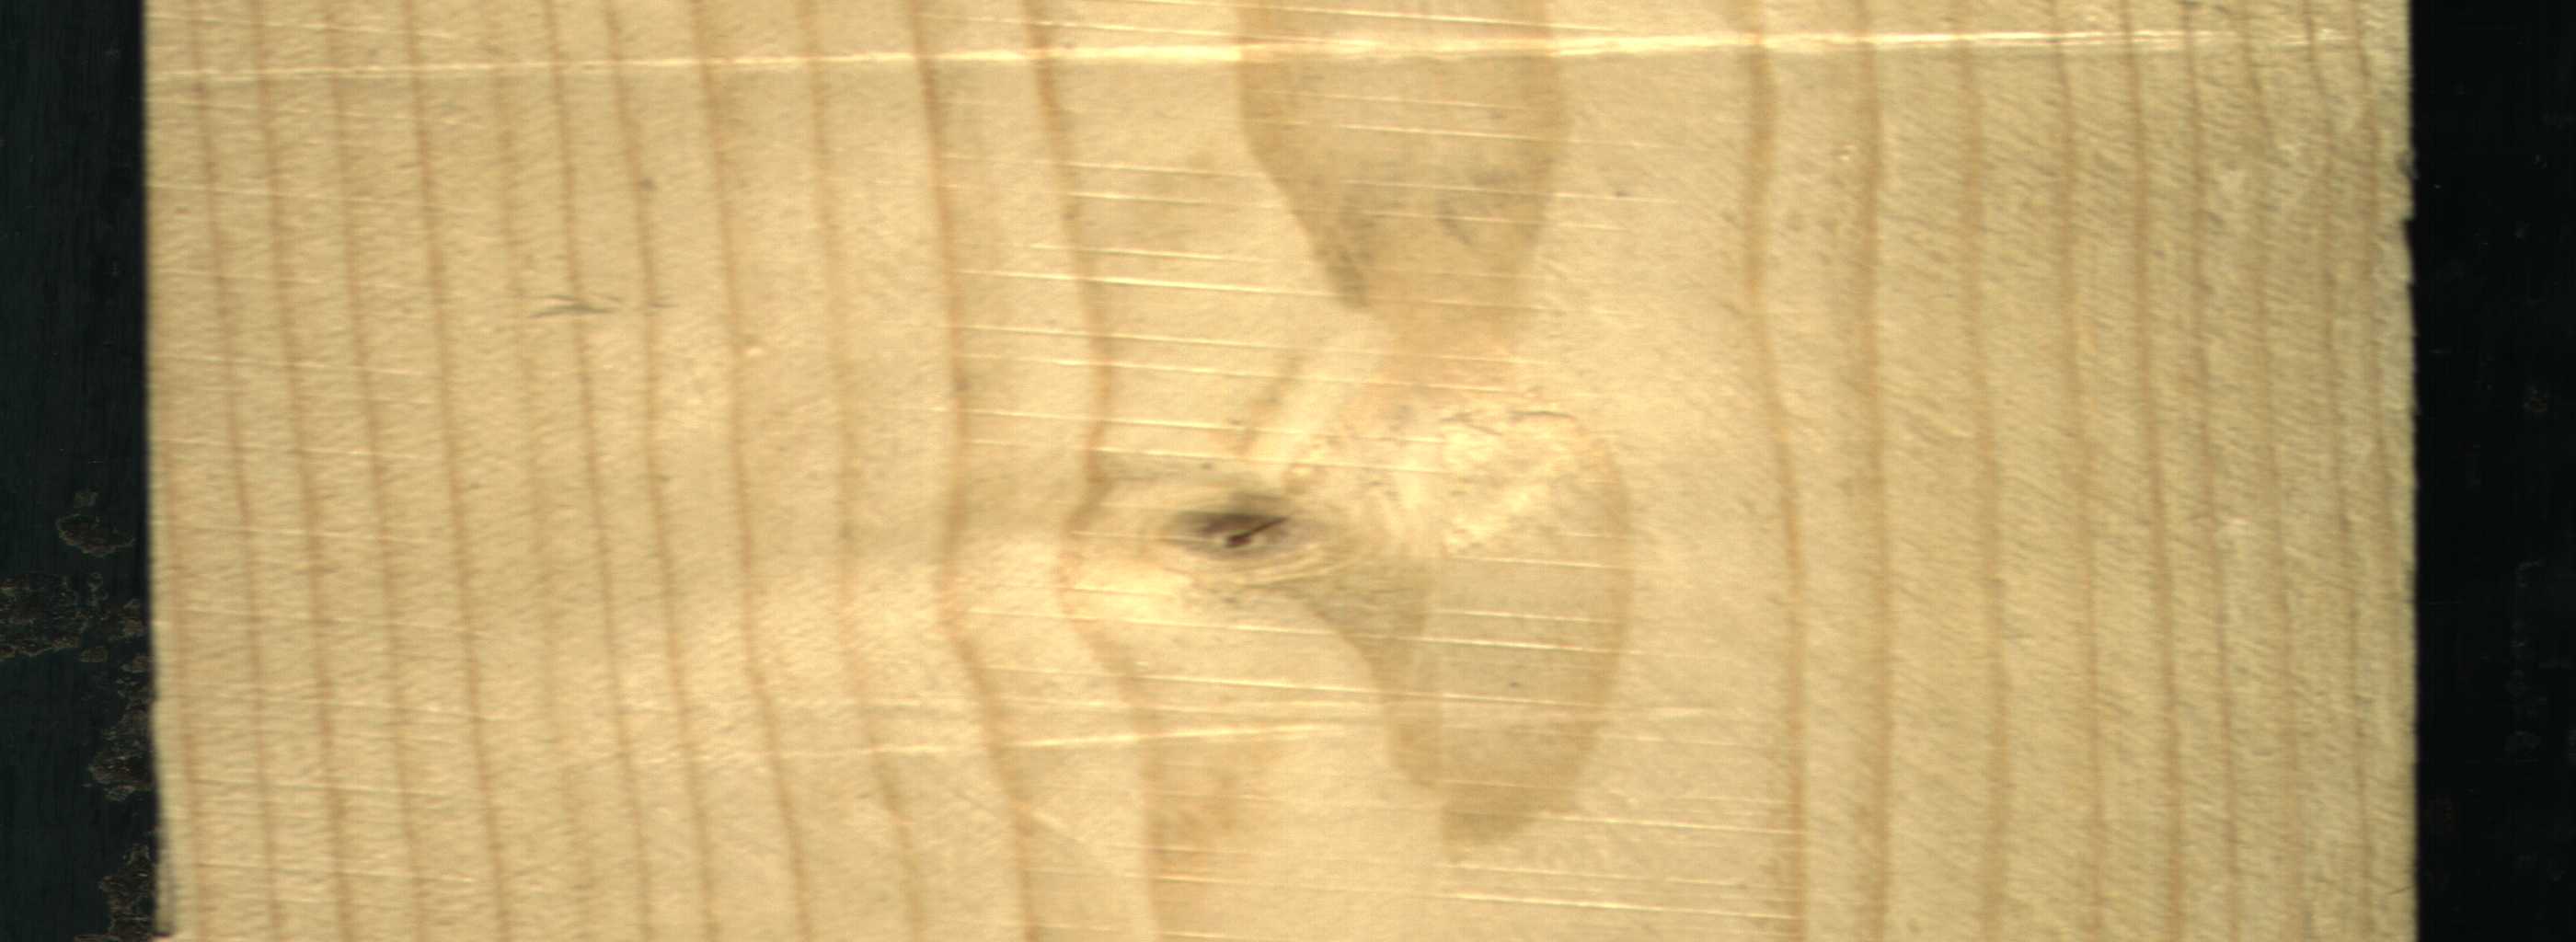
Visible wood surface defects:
Live_Knot